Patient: sex M, age 76
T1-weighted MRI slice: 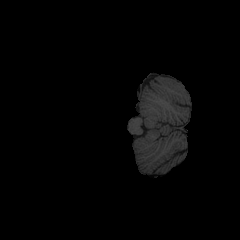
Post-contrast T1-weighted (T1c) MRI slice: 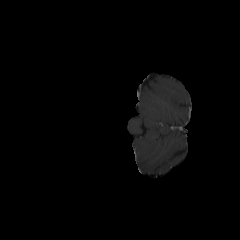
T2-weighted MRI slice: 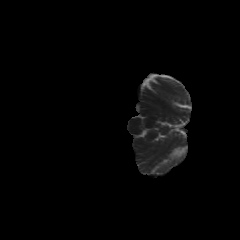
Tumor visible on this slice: no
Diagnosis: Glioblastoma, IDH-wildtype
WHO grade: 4